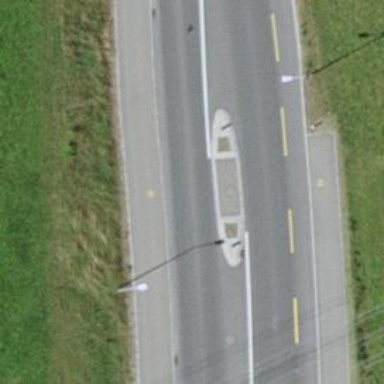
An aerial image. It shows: Kerb serving as barrier.